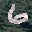
Label: 6